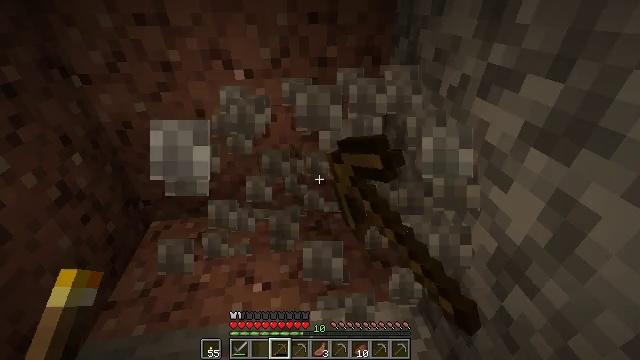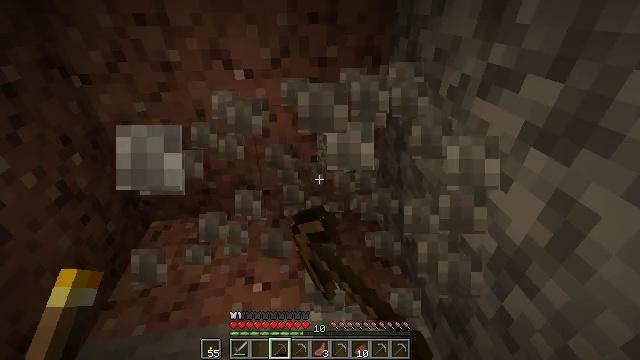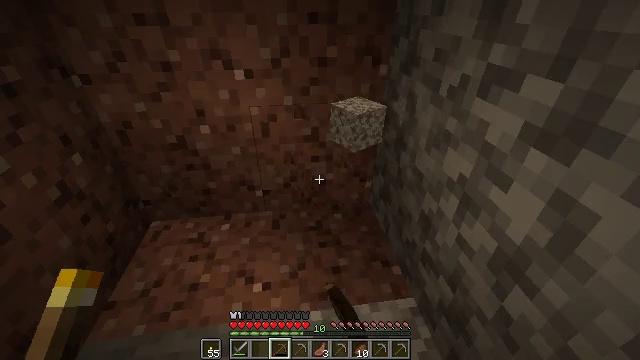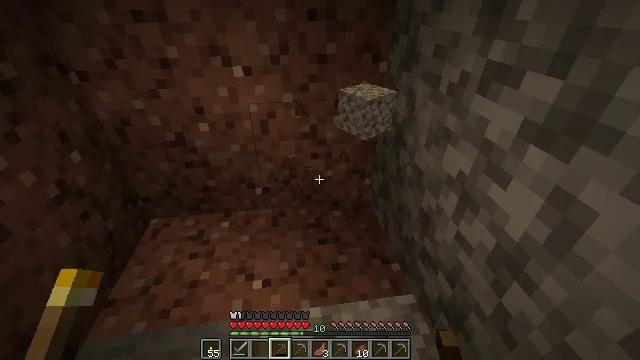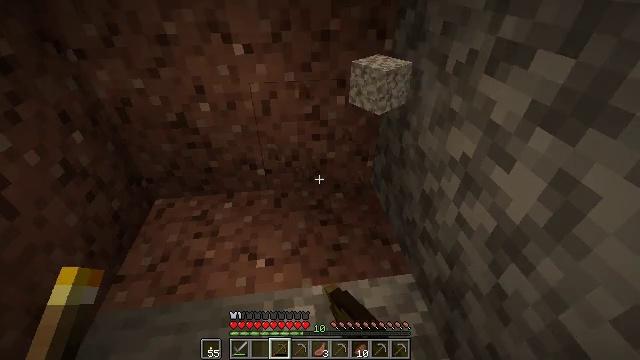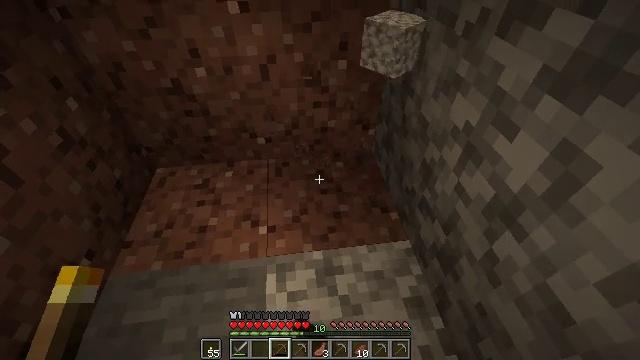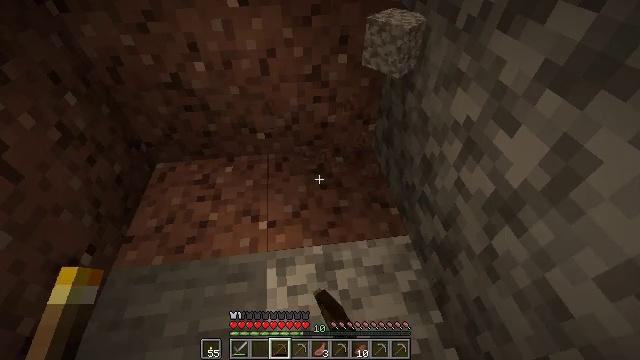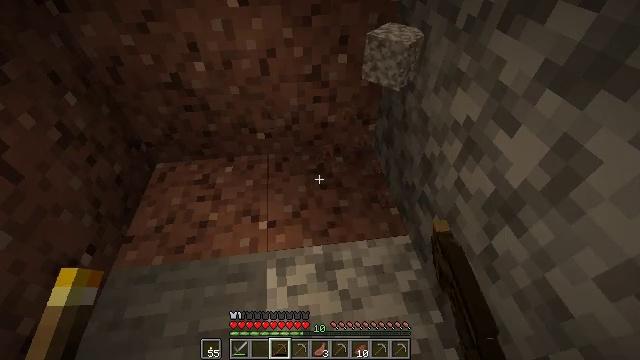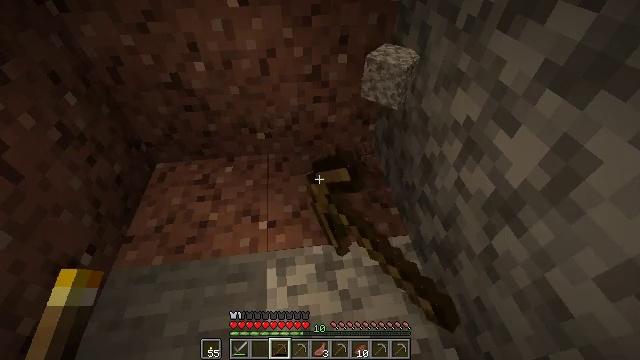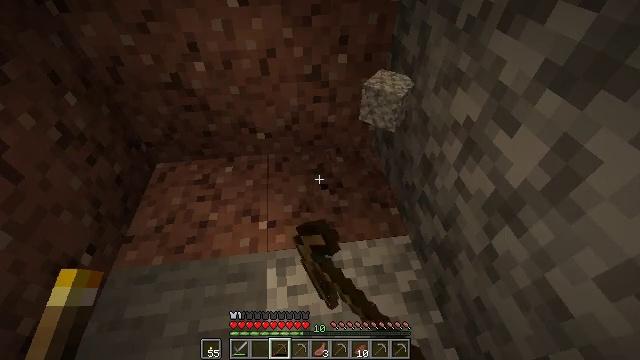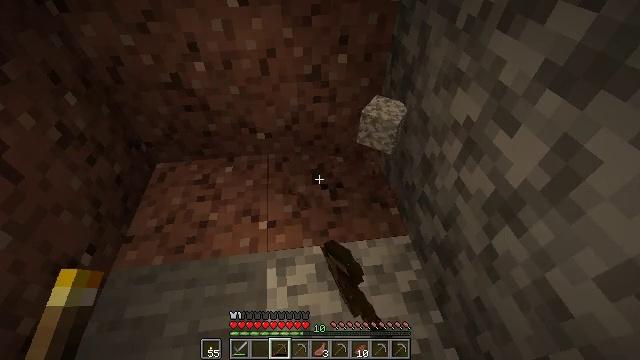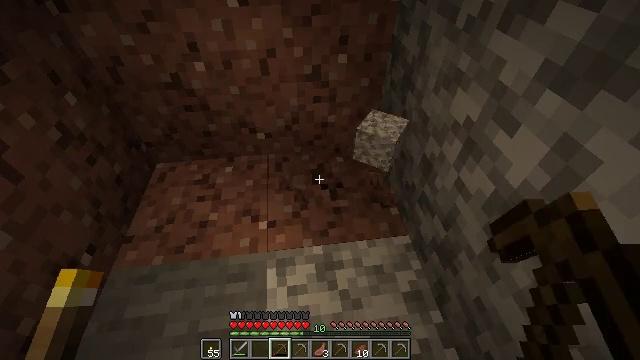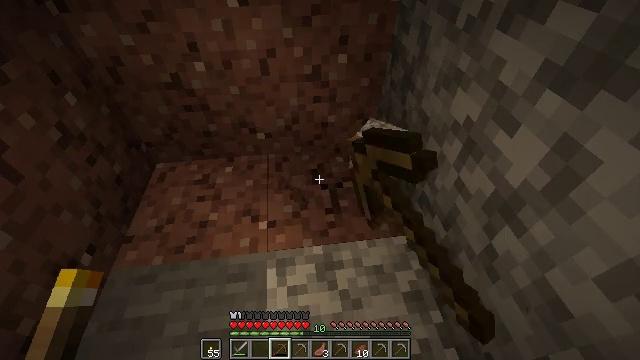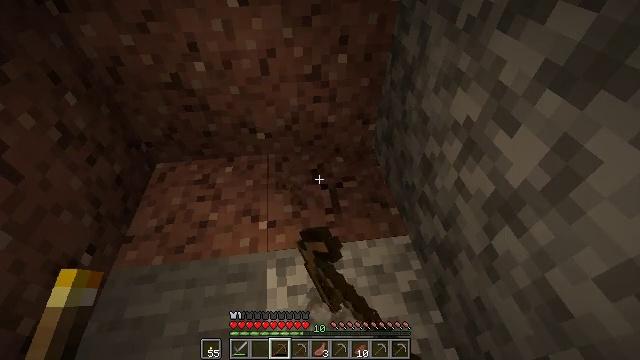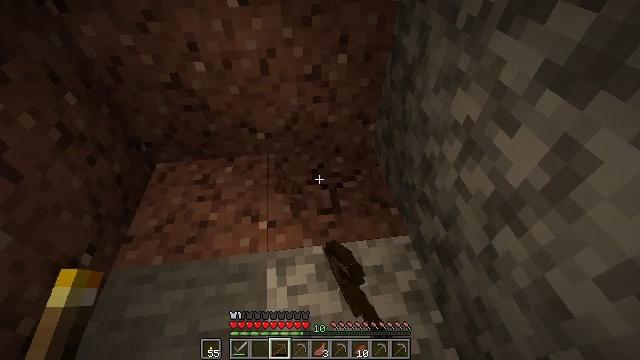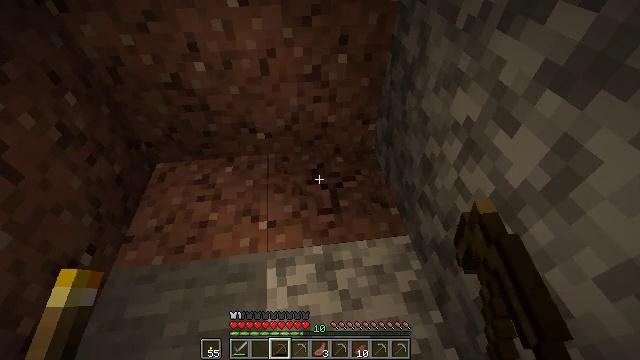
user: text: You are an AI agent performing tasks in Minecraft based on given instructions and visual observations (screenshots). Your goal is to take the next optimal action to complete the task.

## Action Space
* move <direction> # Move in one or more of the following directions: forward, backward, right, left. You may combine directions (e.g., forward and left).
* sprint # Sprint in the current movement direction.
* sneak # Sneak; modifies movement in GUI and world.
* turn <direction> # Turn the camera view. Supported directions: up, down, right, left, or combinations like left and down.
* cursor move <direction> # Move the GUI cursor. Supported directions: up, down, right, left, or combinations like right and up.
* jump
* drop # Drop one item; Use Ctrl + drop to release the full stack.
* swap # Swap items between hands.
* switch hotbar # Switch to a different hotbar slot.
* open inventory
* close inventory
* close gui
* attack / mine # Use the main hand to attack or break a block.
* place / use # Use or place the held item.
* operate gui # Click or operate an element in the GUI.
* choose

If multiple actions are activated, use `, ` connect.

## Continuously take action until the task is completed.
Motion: motion action
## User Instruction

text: Get granite from underground.
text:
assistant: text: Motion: attack / mine
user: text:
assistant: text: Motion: attack / mine
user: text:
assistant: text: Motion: attack / mine
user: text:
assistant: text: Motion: turn down, attack / mine
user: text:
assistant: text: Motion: turn down, attack / mine
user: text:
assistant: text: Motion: turn down, attack / mine
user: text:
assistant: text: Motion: attack / mine
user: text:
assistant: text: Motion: attack / mine
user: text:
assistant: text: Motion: attack / mine
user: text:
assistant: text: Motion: attack / mine
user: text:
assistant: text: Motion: attack / mine
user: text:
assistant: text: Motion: attack / mine
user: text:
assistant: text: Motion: attack / mine
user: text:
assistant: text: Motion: attack / mine
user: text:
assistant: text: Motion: attack / mine
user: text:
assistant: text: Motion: attack / mine
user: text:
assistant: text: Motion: attack / mine
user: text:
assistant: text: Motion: attack / mine
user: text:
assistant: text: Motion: attack / mine
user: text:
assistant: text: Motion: attack / mine
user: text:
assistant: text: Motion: attack / mine
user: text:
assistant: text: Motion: attack / mine
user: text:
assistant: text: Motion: attack / mine
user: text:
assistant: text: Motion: attack / mine
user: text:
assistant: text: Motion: attack / mine
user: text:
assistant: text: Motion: attack / mine
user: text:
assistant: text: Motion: turn left, attack / mine
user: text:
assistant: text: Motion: turn left, attack / mine
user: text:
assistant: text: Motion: turn left, attack / mine
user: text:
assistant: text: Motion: attack / mine